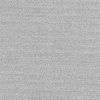
Atmospheric dust classification: dusty